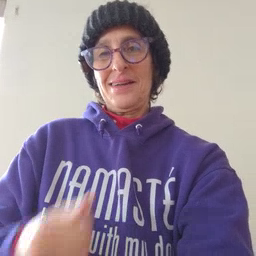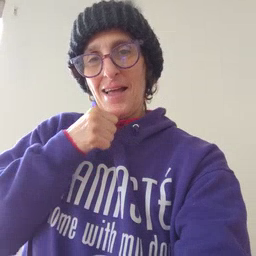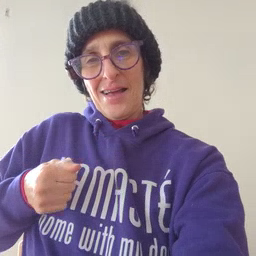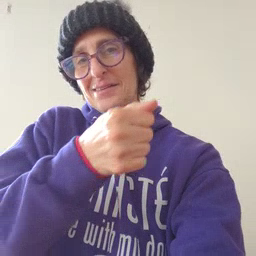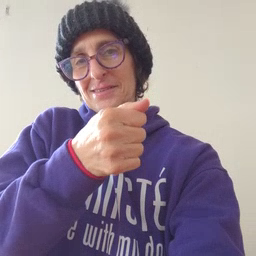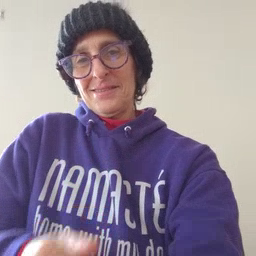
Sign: hide